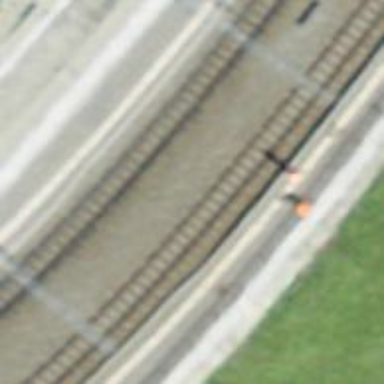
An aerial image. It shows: Platform for public transport and railway services.